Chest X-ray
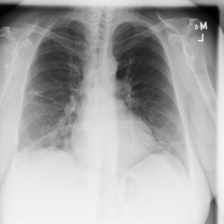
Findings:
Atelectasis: positive
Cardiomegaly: negative
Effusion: negative
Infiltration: negative
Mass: negative
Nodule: negative
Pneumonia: negative
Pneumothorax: negative
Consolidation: negative
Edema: negative
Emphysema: positive
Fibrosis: negative
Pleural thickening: negative
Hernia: negative